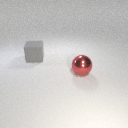
large red metal sphere in front of large gray rubber cube